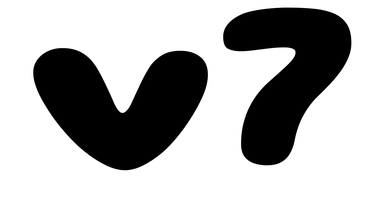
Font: Gluten_ExtraBold